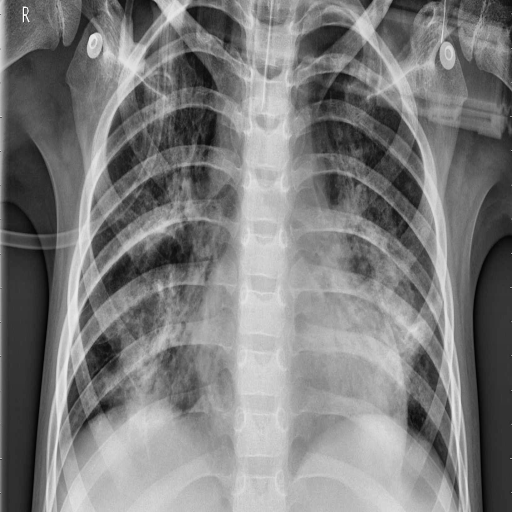
Finding: PNEUMONIA